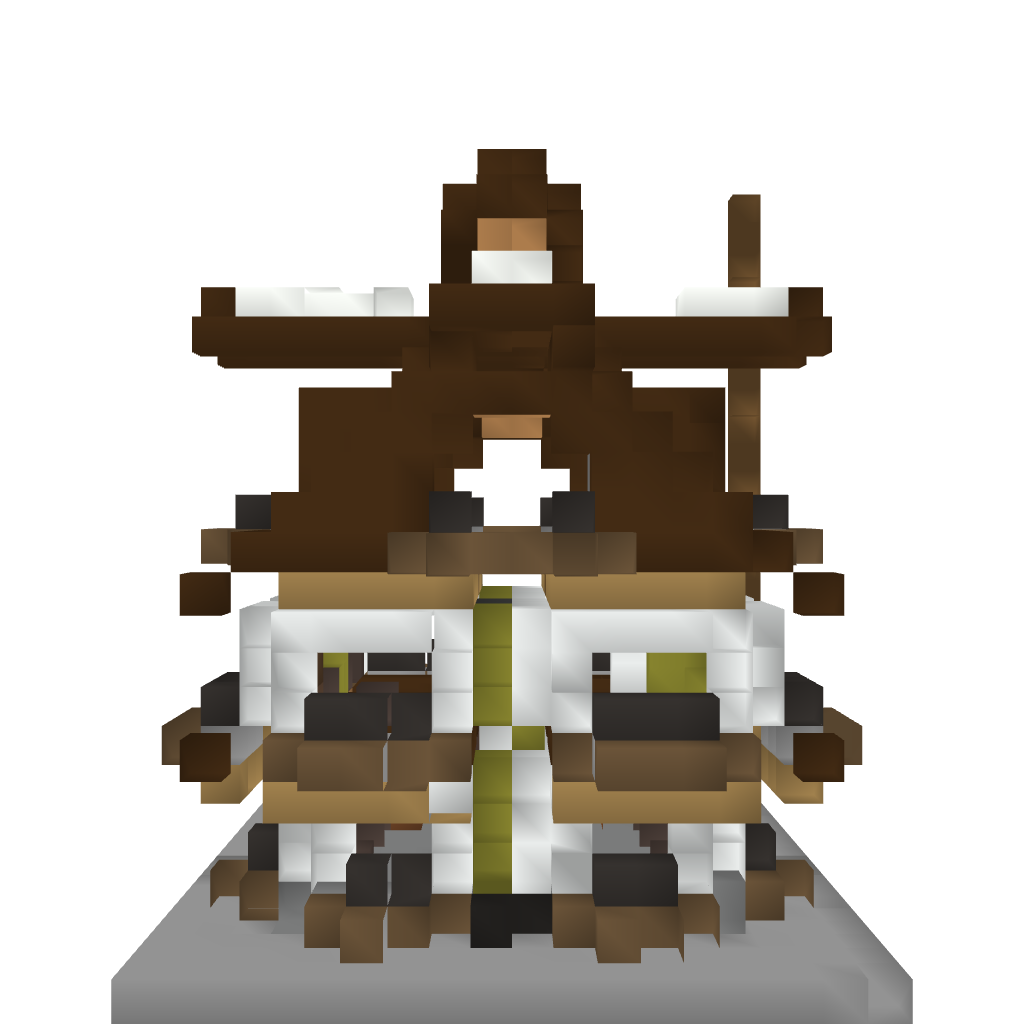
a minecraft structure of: Craft House